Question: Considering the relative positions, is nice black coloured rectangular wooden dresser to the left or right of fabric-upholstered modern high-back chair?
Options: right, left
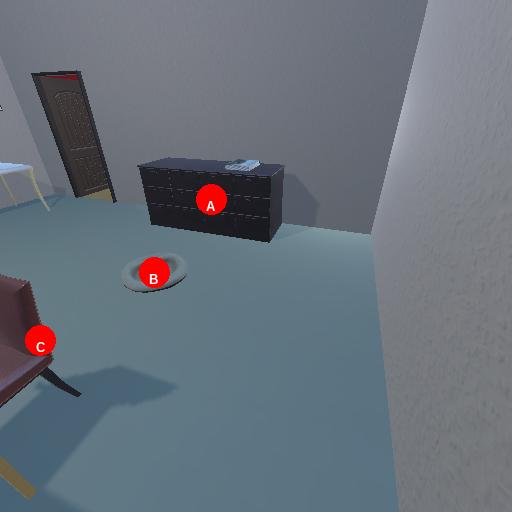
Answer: right